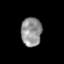
Tissue: prostate
Cell type: T cells
Senescence score: 0.2727
Nuclear area (px): 582
Mean DAPI intensity: 146.844